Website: lowes
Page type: payment
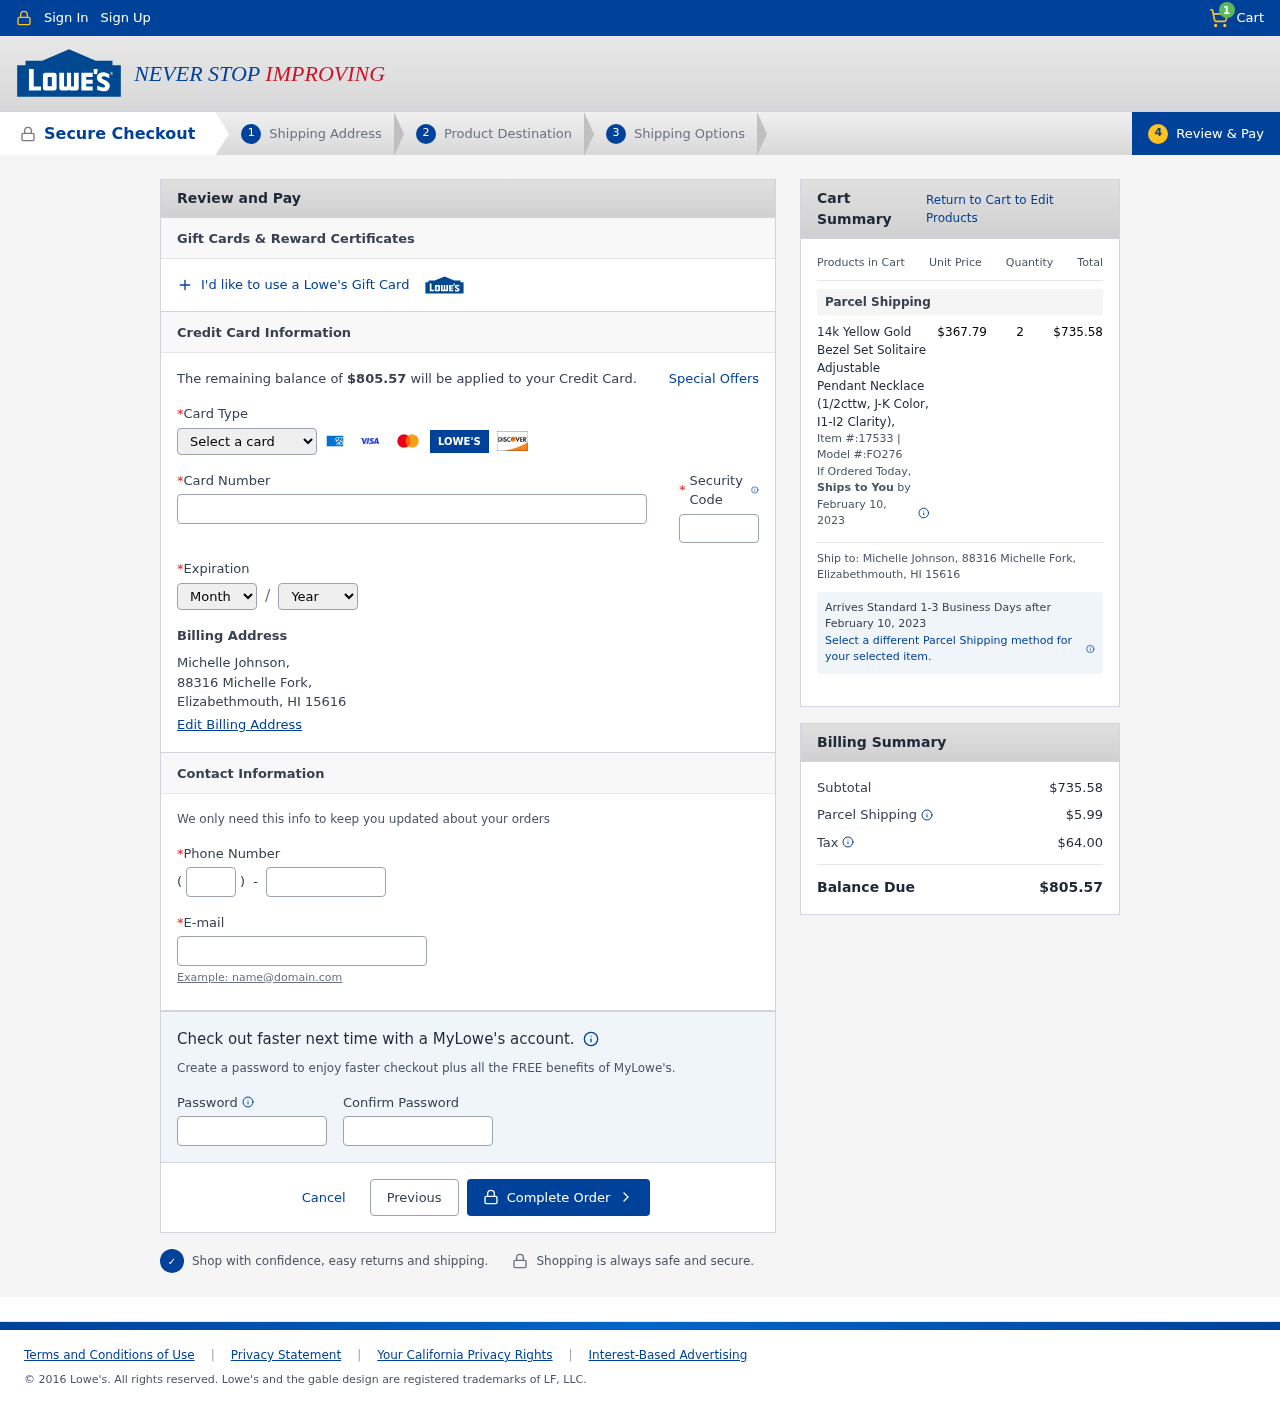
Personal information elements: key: PII_CARD_CVV
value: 815
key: PII_CARD_EXPIRY_MONTH
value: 06
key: PII_CARD_EXPIRY_YEAR
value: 30
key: PII_CARD_NUMBER
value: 2719 0639 8447 5679
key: PII_CARD_TYPE
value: Mastercard
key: PII_CITY_STATE_ZIP
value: Elizabethmouth, HI 15616
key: PII_EMAIL
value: michellejohnson@gmail.com
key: PII_FULLNAME
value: Michelle Johnson,
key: PII_PHONE
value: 8362641591
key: PII_PHONE_AREA
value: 836
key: PII_STREET
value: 88316 Michelle Fork,
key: PII_FULLNAME2
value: Michelle Johnson
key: PII_STREET2
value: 88316 Michelle Fork
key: PII_CITY_STATE_ZIP2
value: Elizabethmouth, HI 15616
Product elements: key: PRODUCT1_NAME
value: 14k Yellow Gold Bezel Set Solitaire Adjustable Pendant Necklace (1/2cttw, J-K Color, I1-I2 Clarity),
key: PRODUCT1_PRICE
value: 367.79
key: PRODUCT1_QUANTITY
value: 2
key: PRODUCT1_ITEM
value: Item #:17533
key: PRODUCT1_MODEL
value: Model #:FO276
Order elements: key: ORDER_NUM_ITEMS
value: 1
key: ORDER_TOTAL
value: $805.57
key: ORDER_SHIPPING_DATE
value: February 10, 2023
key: ORDER_SUBTOTAL
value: $735.58
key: ORDER_SHIPPING_DATE2
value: February 10, 2023
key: ORDER_SHIPPING_COST
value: $5.99
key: ORDER_TAX
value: $64.00